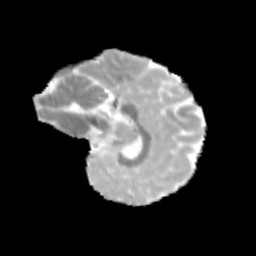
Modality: MD
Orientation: sagittal
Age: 11
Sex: female
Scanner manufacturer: siemens
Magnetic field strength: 3 T
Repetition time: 3.8 s
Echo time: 0.07 s